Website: bh-photo
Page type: address-validator
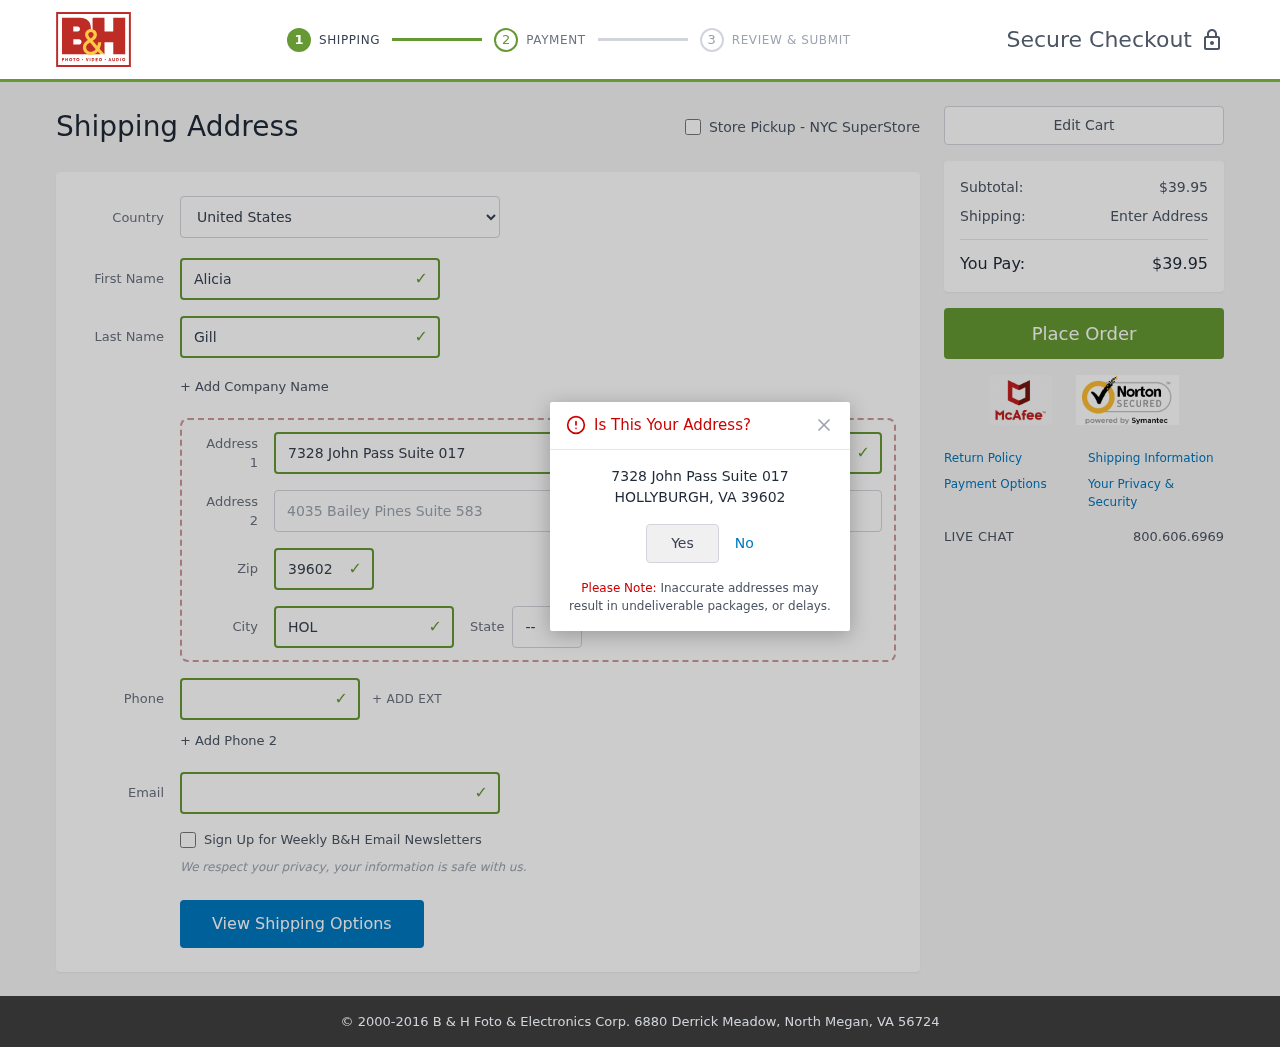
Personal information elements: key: PII_CITY
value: Hollyburgh
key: PII_COUNTRY
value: United States
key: PII_EMAIL
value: alicia.gill@hotmail.com
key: PII_FIRSTNAME
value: Alicia
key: PII_LASTNAME
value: Gill
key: PII_PHONE
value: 7469751389
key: PII_POSTCODE
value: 39602
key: PII_STATE_ABBR
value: VA
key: PII_STREET
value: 7328 John Pass Suite 017
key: PII_STREET2
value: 4035 Bailey Pines Suite 583
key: PII_CITY_CONFIRM
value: HOLLYBURGH
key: PII_POSTCODE_FULL
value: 39602
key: PII_POSTCODE_NUMERIC
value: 39602
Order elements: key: ORDER_SUBTOTAL
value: $39.95
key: ORDER_TOTAL
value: $39.95